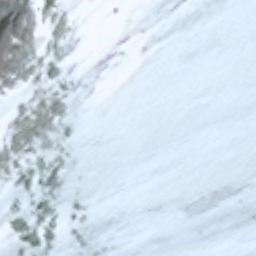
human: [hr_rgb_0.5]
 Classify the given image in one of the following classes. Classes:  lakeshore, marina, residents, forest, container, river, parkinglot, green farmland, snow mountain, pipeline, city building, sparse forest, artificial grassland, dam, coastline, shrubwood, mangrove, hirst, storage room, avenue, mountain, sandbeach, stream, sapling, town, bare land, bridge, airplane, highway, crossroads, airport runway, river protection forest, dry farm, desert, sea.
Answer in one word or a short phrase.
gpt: snow mountain